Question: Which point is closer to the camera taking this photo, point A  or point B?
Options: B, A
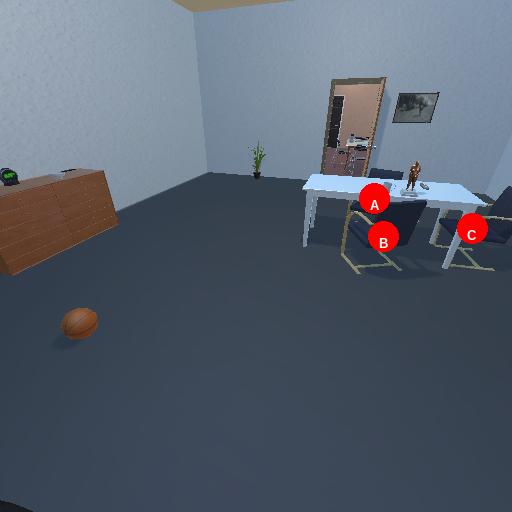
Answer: B